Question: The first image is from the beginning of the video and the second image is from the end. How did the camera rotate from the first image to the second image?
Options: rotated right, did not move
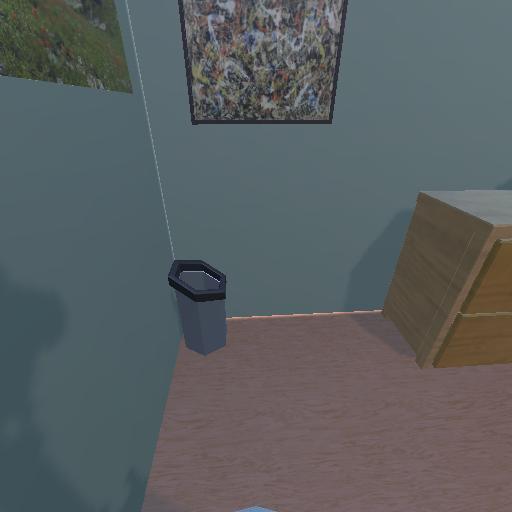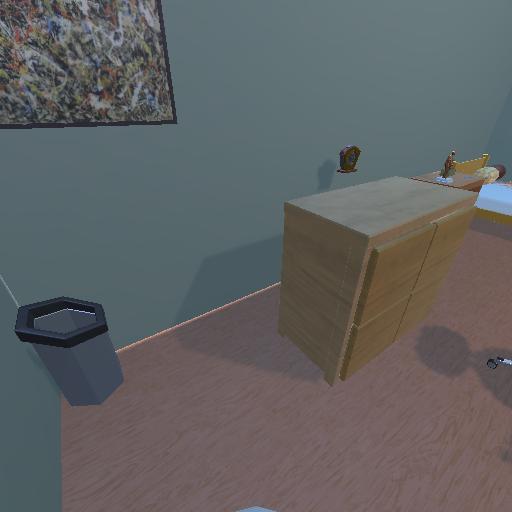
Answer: rotated right